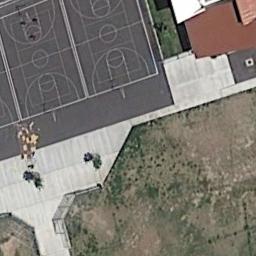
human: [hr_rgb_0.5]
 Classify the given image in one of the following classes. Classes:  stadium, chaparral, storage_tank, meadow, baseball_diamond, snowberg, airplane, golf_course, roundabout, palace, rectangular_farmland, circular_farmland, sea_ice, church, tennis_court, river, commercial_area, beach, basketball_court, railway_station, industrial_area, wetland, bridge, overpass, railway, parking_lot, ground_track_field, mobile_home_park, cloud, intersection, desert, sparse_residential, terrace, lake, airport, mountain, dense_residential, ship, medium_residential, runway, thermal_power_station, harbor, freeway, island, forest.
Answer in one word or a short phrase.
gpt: basketball_court